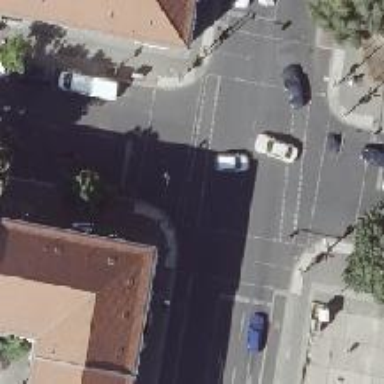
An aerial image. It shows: Tertiary road with asphalt surface. It has sidewalks on both sides and exclusive cycle lanes on both sides as well.